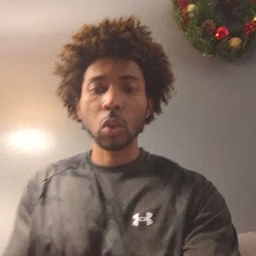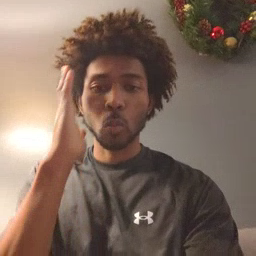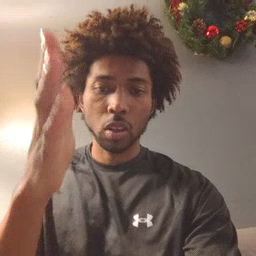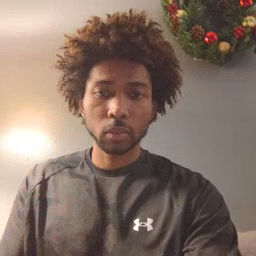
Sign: will